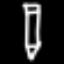
Label: pencil